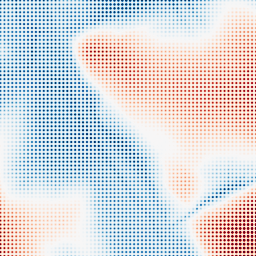
Category: morphological
Decomposition family: morphological
Decomposition parameters: operation: average
size: 100
Upsampling method: sinc_hamming
Upsampling parameters: scale: 8
kernel_size: 4
Upsampling scale: 8